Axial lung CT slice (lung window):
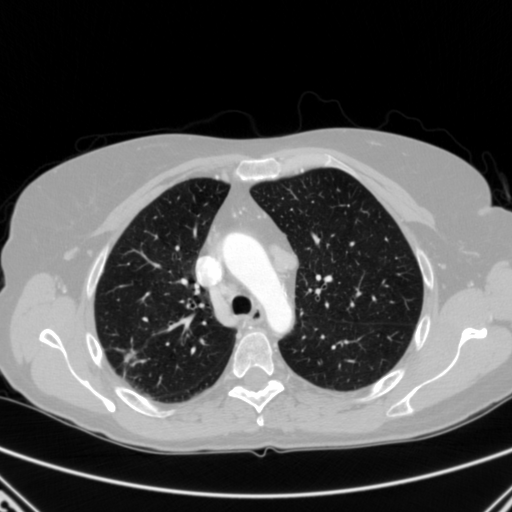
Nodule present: yes
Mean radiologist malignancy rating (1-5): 4